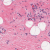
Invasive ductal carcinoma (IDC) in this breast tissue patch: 0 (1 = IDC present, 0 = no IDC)